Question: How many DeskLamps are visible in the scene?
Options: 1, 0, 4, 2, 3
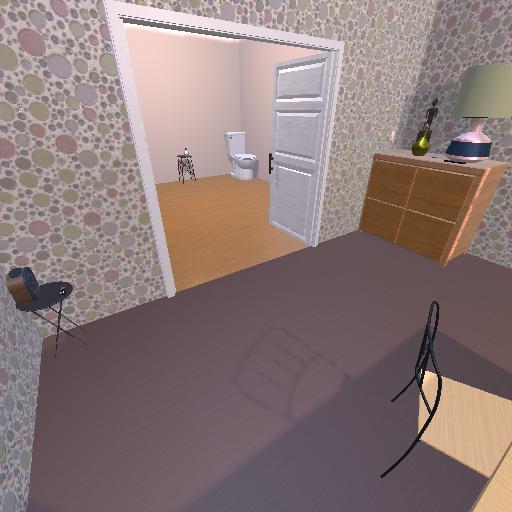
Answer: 1